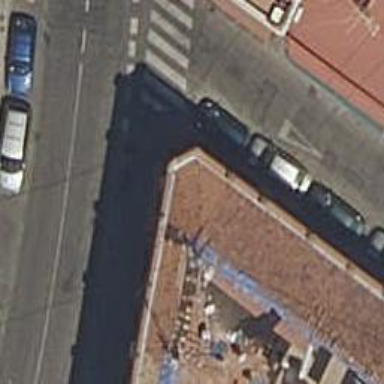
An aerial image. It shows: Restaurant.